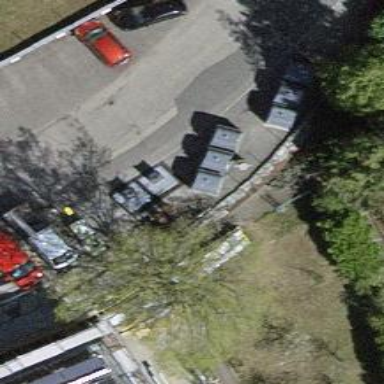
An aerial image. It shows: Recycling container at amenity designated for recycling.